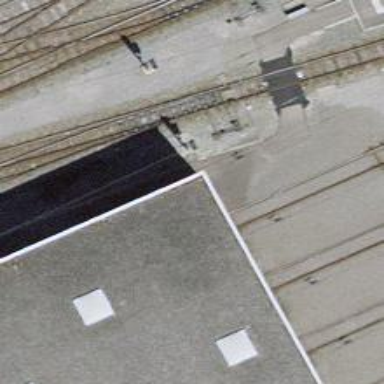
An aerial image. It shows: Narrow-gauge railway yard with electrified contact line.